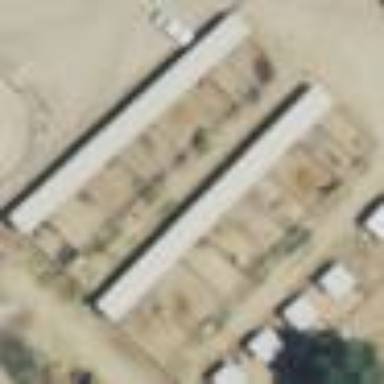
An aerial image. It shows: Stable.